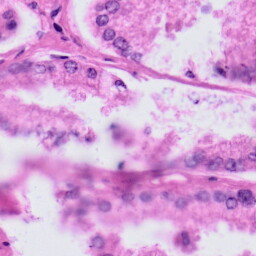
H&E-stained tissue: Prostate